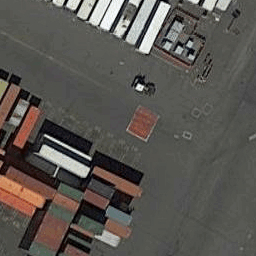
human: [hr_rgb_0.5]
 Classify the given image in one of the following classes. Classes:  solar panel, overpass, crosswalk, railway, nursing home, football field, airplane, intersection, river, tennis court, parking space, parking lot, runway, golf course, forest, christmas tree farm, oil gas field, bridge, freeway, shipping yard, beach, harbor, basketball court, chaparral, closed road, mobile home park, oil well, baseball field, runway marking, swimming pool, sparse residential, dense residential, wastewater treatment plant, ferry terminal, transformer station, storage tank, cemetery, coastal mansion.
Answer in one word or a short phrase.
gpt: shipping yard